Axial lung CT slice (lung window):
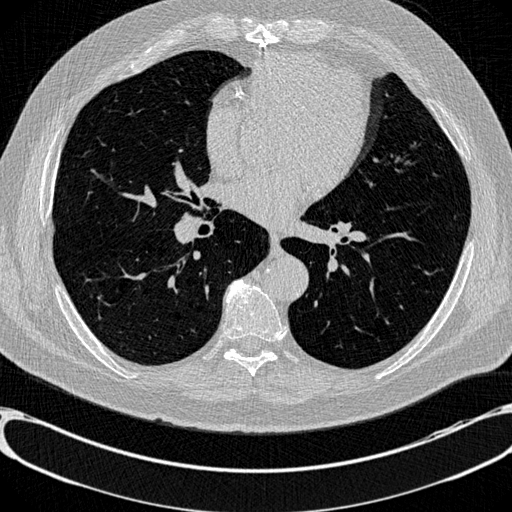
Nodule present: no